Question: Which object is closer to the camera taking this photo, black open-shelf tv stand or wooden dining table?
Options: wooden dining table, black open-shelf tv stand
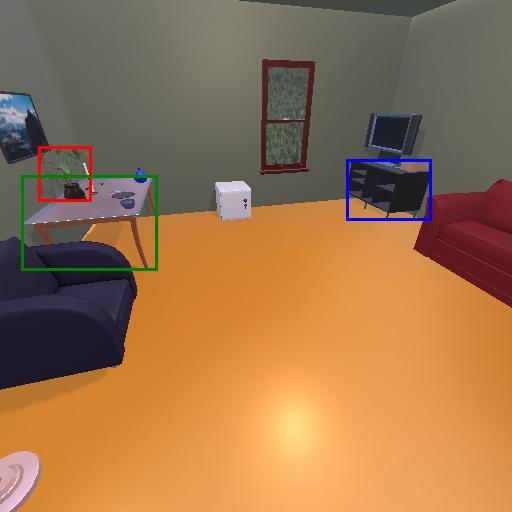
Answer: wooden dining table